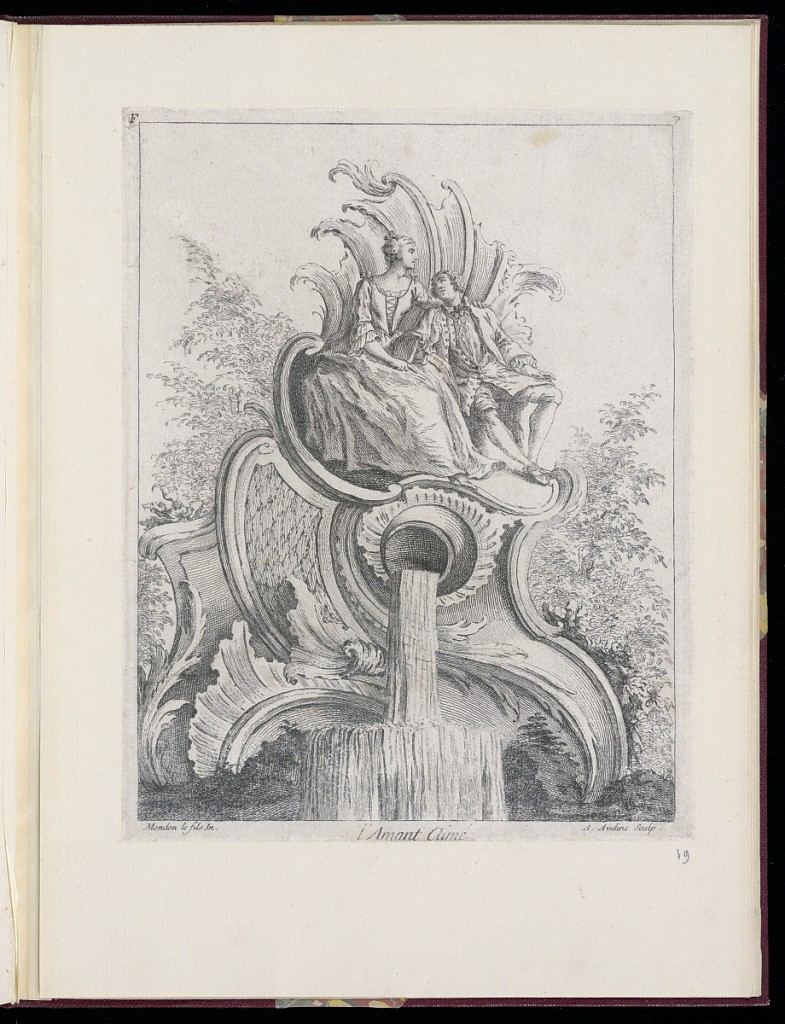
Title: L’Amant Aimé
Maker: François-Thomas Mondon, French, 1709 – 1755
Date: after 1736
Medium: Etching on laid paper
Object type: Print
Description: A print from a series of seven designs for rococo ornament and vignettes. Within a garden landscape a man and woman seated in a large shell and acanthus leaf rocaille bench above a fountain, featuring rocaille ornament, c-scrolls, shell, and acanthus leaf motifs. Trees in the background with foliage and streaming water from the fountain in the foreground. The plate is titled, signed, and numbered.